Question: I'm pulling some data from a database that I'm trying to render into a Highcharts stock chart. The data is pulled from the database with PHP and passed to the chart with a '$.get(..php/line-data.php)' call, and the data retrieved is to be the data that is rendered on the chart.
The data is being returned in the following manner, and I have verified this by logging 'data' in the console. It appears as such, with the first value being the UNIX-to-Javascript converted date/time (x-axis), and the second being the value (y-axis):
'''
[[1362639600000, 8],[1362726000000, 20],[1362985200000, 28],[1363071600000, 51],[1363158000000, 64],[1363244400000, 11],[1363330800000, 4],[1363503600000, 4],[1363590000000, 21],[1363676400000, 10],[1363762800000, 31],[1363849200000, 13],[1363935600000, 17],[1364194800000, 10],[1364454000000, 1],[1365058800000, 30],[1365145200000, 10],[1366009200000, 55],[1366182000000, 18],[1366268400000, 22],[1366354800000, 12]]
'''
As an experiment, I tried just plugging this data straight into a basic demo Fiddle, and it seems to render fine.
<URL>

---
Here are the relevant portions of my code.
'''
$.get('../php/line-data.php', function(data) {
window.chart = new Highcharts.StockChart({
chart : {
renderTo : 'total_mentions',
margin: [20, 10, 10, 10],
spacingTop: 0,
spacingBottom: 1,
spacingLeft: 0,
spacingRight: 0
},
series : [{
name : 'Total Mentions',
data: data,
type:'line',
lineWidth:1,
shadow:false,
states: {
hover: {
lineWidth:1
}
},
id : 'dataseries',
tooltip : {
valueDecimals: 4,
borderColor:'#DA7925',
borderRadius: 0,
borderWidth: 1,
shadow: false
},
color:'#DA7925',
fillOpacity:0.2
}]
[more options...etc.]
'''
---
No problems with this code. It's pulling the correct data and echoing how I expect it to.
'''
<?php
$expAddress = "URL";
$expUser = "USERNAME";
$expPwd = "PASSWORD";
$database = "DB";
$db = mysql_connect($expAddress, $expUser, $expPwd);
mysql_select_db($database, $db);
$ok = mysql_query("
SELECT
DATE(created_at) AS create_date,
COUNT(id) AS total
FROM
tweets
WHERE
subject LIKE 'word1'
OR
subject LIKE 'word2'
GROUP BY
DATE(created_at)");
if (!$ok) {
echo "<li>Mysql Error: ".mysql_error()."</li>";
}
else {
while($row = mysql_fetch_assoc($ok)){
extract($row);
$date = strtotime($create_date);
$date *= 1000;
$data[] = "[$date, $total]";
}
$tmp = join($data,',');
echo "[".$tmp."]";
}
?>
'''
---
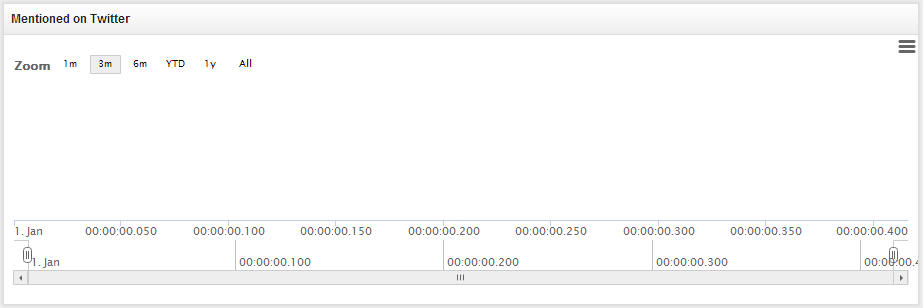
Answer: Have you tried parsing your 'data (string)' into a javascript object before setting it to the 'series[i].data'?
'''
series : [{
data: JSON.parse(data)
}]
'''
What you are getting from php through '$.get' is basically 'string' and NOT a javascript array of array of numbers, which is what you want. It may look like that, but it is as simple as '"5"!=5', but 'parseInt("5")==5' same is the case with json objects, you need to parse the string into such an object before javascript or highcharts can interpret it correctly, highcharts could do it on your behalf, but it is not designed that way.
<URL> to get an idea of the data types in picture
'''
var data="[[1362639600000, 8],[1362726000000, 20],[1362985200000, 28],[1363071600000, 51],[1363158000000, 64],[1363244400000, 11],[1363330800000, 4],[1363503600000, 4],[1363590000000, 21],[1363676400000, 10],[1363762800000, 31],[1363849200000, 13],[1363935600000, 17],[1364194800000, 10],[1364454000000, 1],[1365058800000, 30],[1365145200000, 10],[1366009200000, 55],[1366182000000, 18],[1366268400000, 22],[1366354800000, 12]]"
console.log(typeof data); //string
var parsedData=JSON.parse(data);
console.log(typeof parsedData); //object
console.log(typeof parsedData[0]); //object [1362639600000, 8]
console.log(typeof parsedData[0][0]); //number 1362639600000
'''
When you paste the console value directly in the fiddle, you are actually pasting it as a valid javascript array, try using your console value wrapped by '"' quotes '"' and see that the exact issue is reproduced!!
<URL>
An alternate approach could be using the <URL> method instead. jQuery does the parsing for you before it calls your callback method